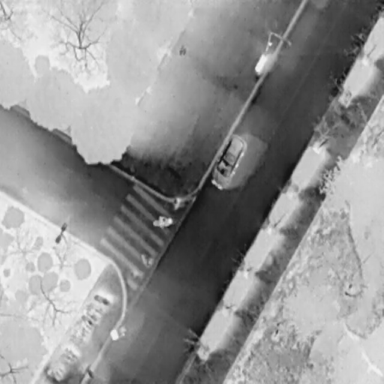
There is a Car in the infrared image.